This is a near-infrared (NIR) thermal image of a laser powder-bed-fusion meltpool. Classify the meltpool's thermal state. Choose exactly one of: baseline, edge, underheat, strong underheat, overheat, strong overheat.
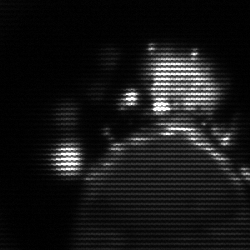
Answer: baseline